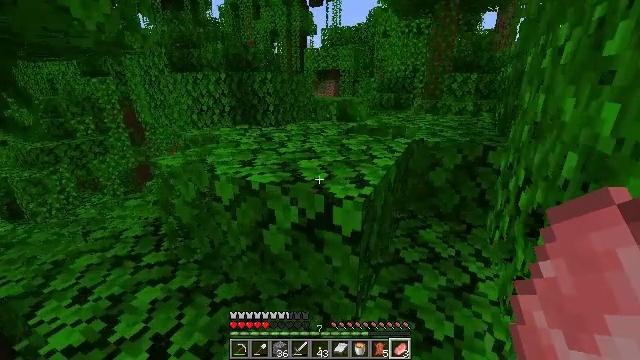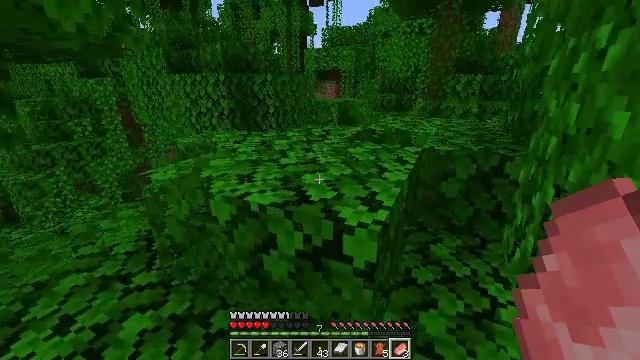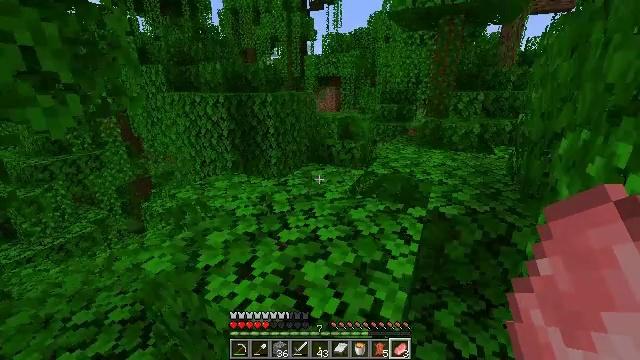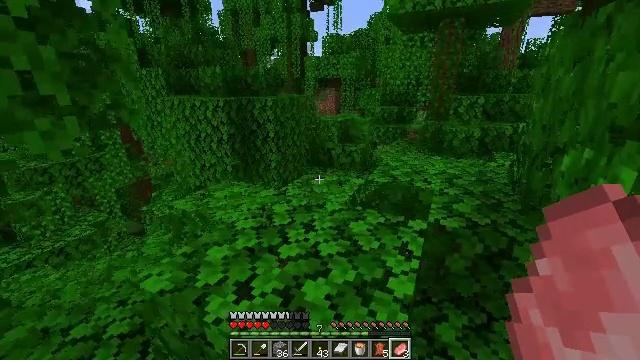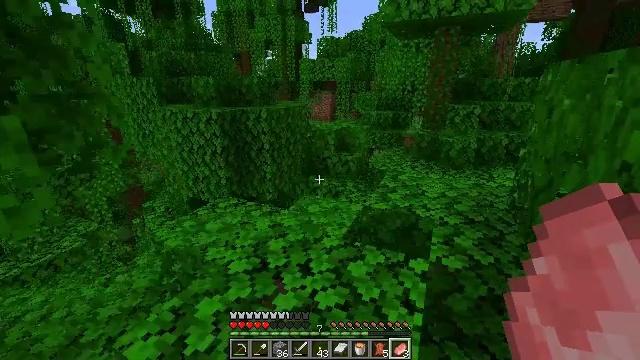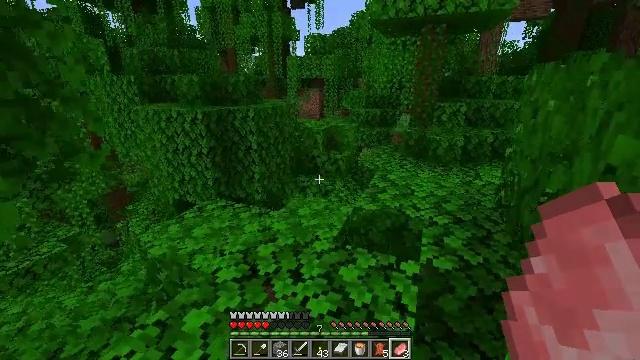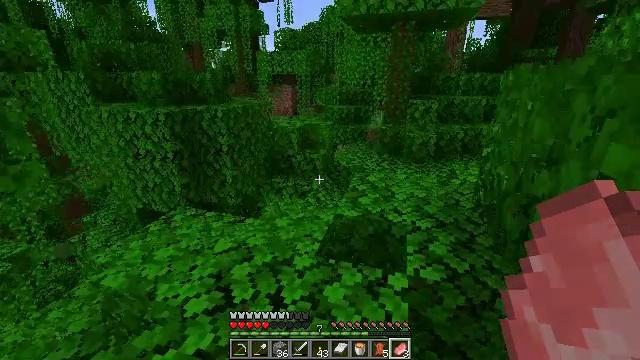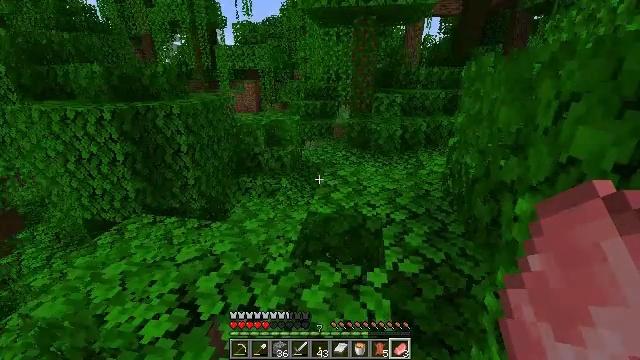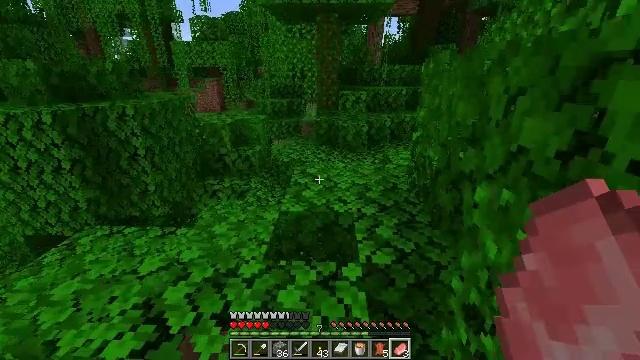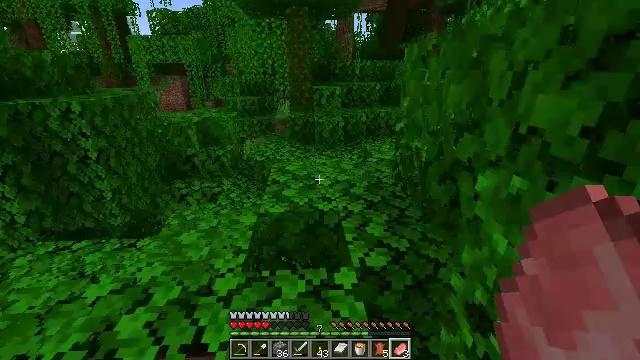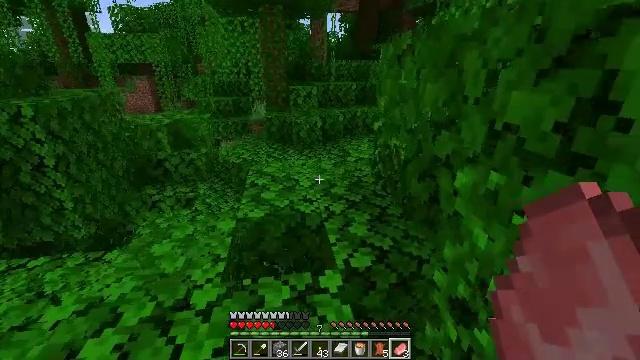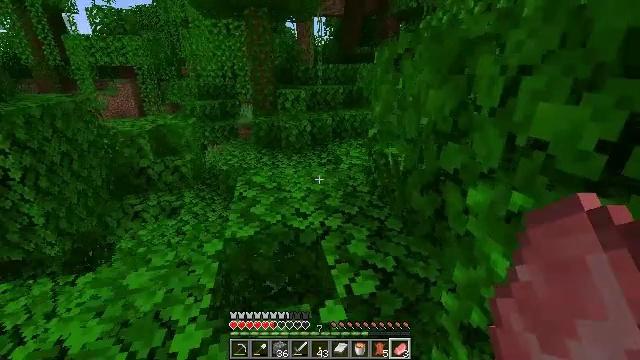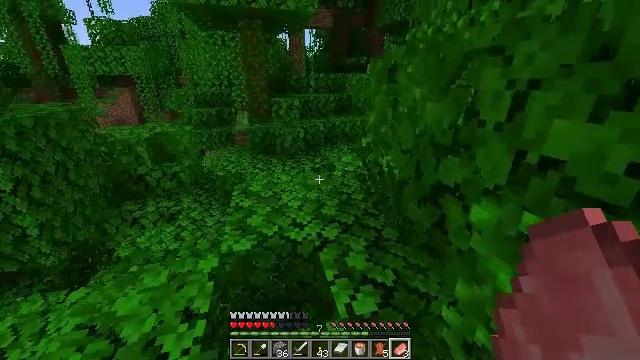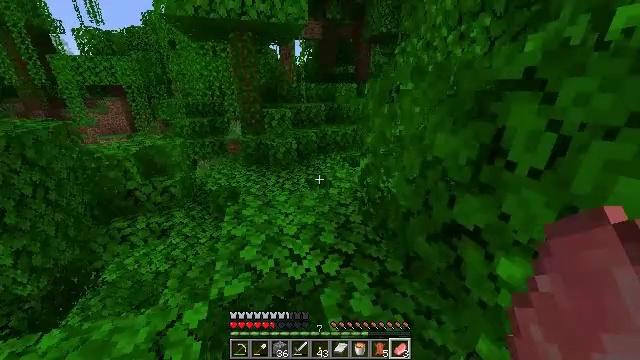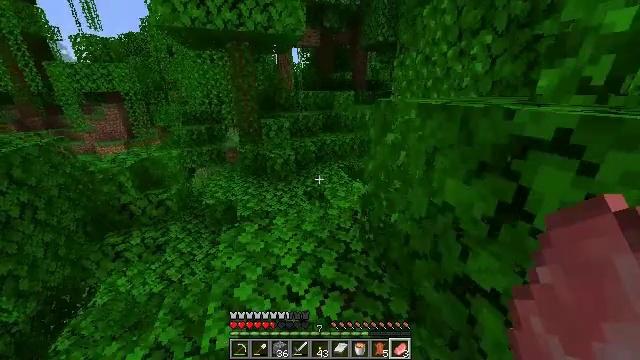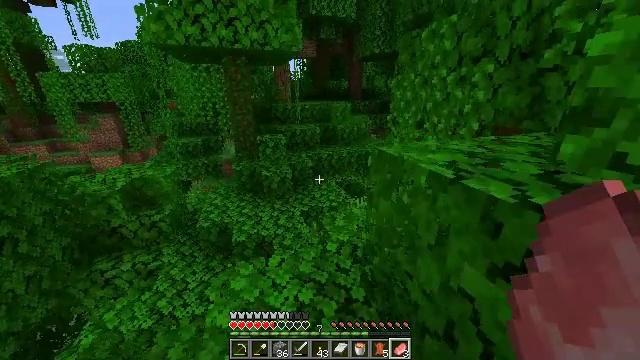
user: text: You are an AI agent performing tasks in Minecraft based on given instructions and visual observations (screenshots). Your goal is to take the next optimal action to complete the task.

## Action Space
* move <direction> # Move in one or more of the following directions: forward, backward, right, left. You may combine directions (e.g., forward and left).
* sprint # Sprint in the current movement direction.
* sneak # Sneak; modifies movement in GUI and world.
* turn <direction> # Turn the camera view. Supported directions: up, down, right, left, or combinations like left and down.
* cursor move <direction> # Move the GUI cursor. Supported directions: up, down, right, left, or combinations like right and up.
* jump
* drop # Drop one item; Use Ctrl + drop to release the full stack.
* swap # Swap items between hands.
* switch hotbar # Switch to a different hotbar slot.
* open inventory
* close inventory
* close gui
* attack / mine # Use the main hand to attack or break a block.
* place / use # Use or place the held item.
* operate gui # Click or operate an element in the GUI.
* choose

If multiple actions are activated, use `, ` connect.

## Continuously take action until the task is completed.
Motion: motion action
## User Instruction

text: Gather cocoa beans from the pod.
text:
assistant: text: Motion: move forward, jump
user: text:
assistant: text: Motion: move forward, jump
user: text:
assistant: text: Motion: move forward, jump
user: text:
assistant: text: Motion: move forward, turn right, jump
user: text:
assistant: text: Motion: move forward, turn right, jump
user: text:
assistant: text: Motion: move forward, turn right
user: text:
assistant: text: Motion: move forward, turn right
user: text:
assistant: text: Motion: move forward, turn right
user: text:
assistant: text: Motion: move forward, turn right
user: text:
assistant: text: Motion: move forward, sprint, turn right
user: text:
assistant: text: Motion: move forward, sprint, turn right
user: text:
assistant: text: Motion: move forward, sprint, turn right
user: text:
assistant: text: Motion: move forward, sprint, turn right, jump
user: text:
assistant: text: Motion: move forward, sprint, jump
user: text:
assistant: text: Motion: move forward, sprint, jump
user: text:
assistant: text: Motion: move forward, sprint, turn right, jump
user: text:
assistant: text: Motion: move forward, sprint, jump
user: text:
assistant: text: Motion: move forward, sprint
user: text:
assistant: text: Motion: move forward, sprint
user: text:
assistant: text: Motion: move forward, sprint
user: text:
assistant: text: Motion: move forward, sprint
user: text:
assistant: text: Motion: move forward, sprint
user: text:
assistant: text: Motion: move forward, sprint
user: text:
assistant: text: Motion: move forward, sprint, turn right
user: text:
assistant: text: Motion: move forward, sprint, turn right
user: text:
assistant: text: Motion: move forward, sprint
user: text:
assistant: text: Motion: move forward, sprint, turn right
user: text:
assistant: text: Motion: move forward, sprint
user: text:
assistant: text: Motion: move forward, sprint, jump
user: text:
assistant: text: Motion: move forward, sprint, jump